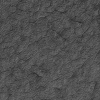
Atmospheric dust classification: not_dusty